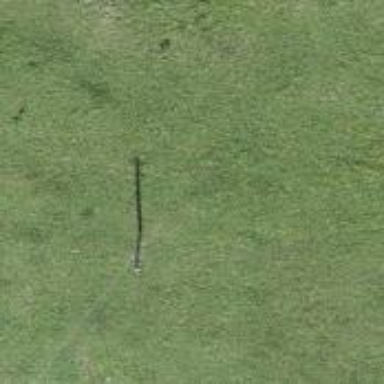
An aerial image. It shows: Power pole.